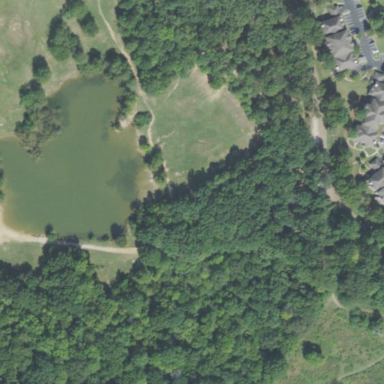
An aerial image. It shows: Peaceful pond surrounded by nature.